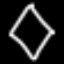
Label: diamond